Aerial crown-view tile of a tropical tree (Barro Colorado Island, Panama), acquired 20240716:
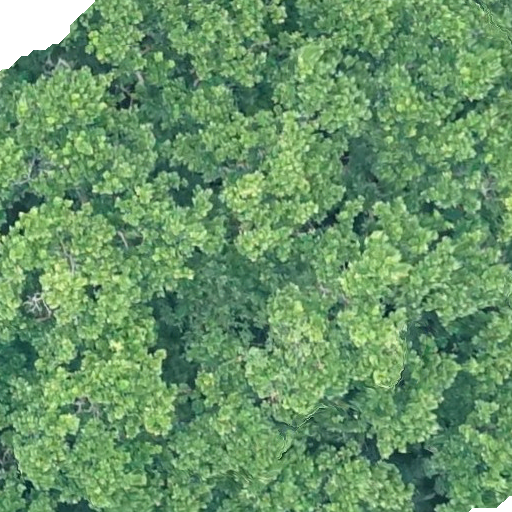
Species: Anacardium excelsum
GBIF accepted scientific name: Anacardium excelsum
Crown area: 645.697 m²